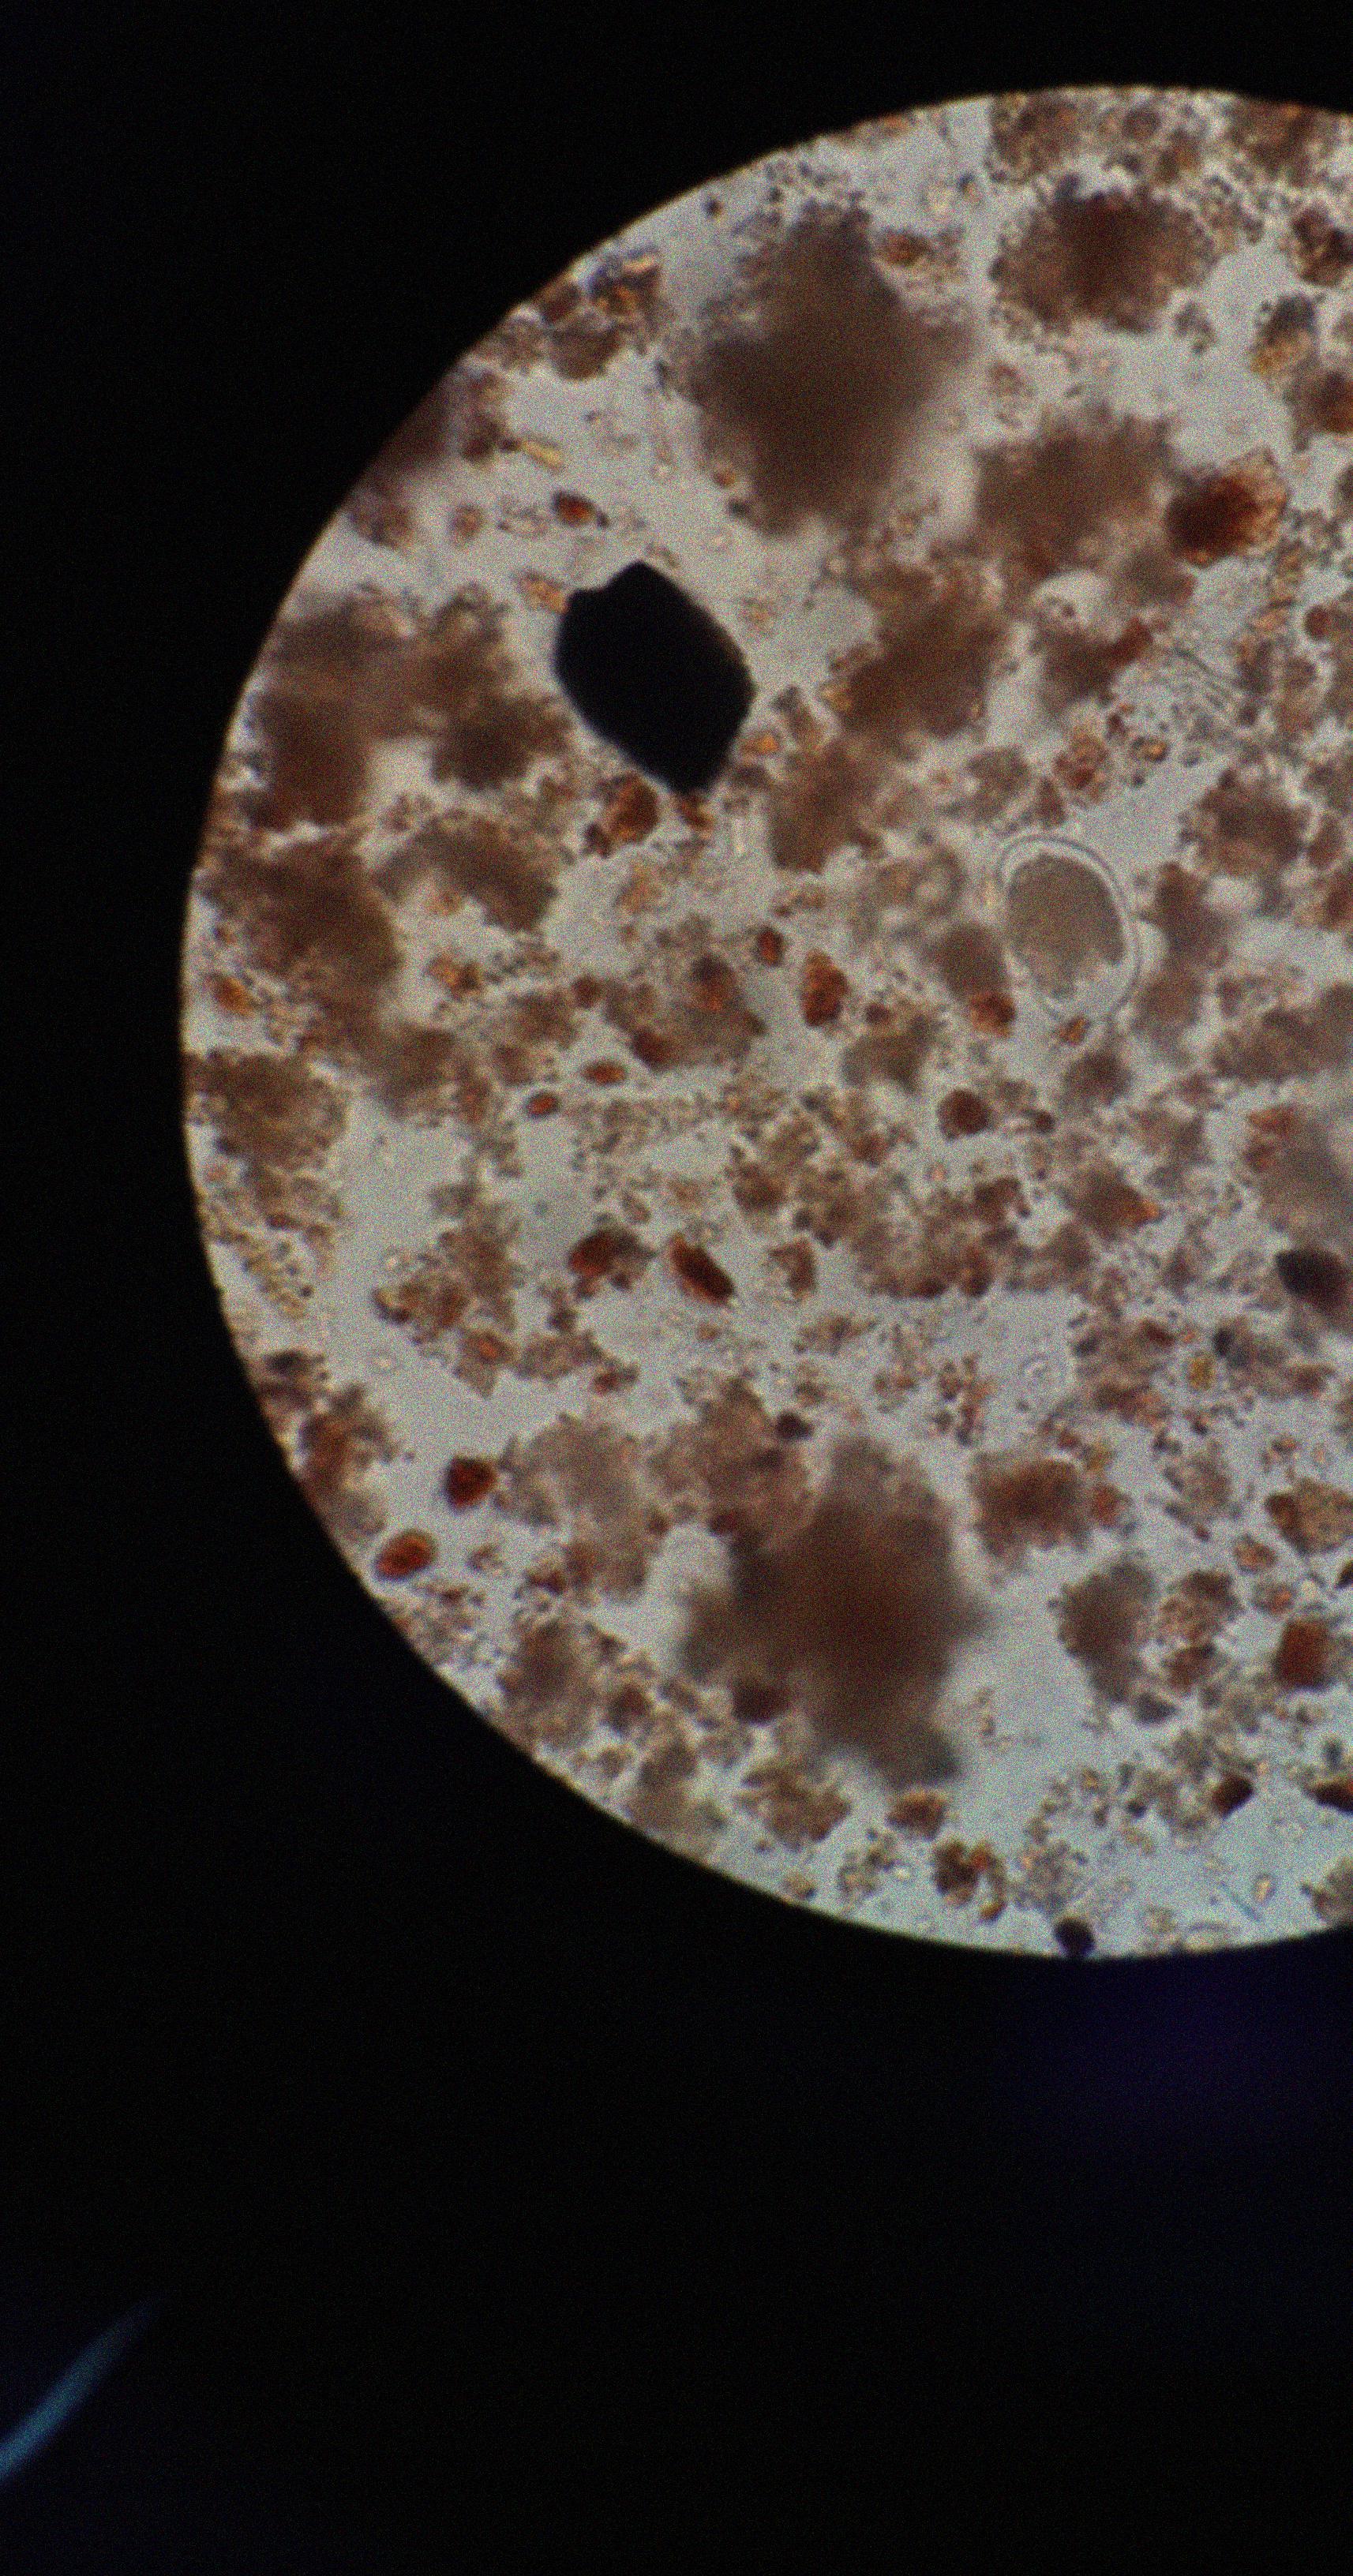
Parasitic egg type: Hookworm egg